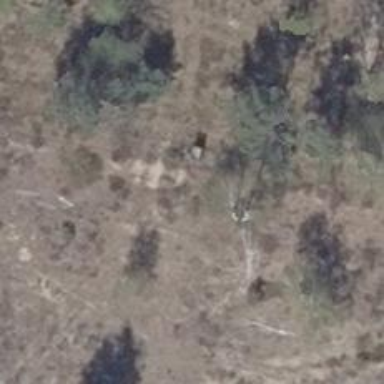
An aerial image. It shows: Shelter that serves as hunting stand.